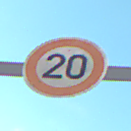
Verkehrszeichen: Geschwindigkeit20
Umgebung: Outdoor, RoadRail
Tageszeit: SunriseSunset
Wetter: PartlyCloudy
Licht: Natural
Jahreszeit: NotSpecified
Kontrast: HighContrast